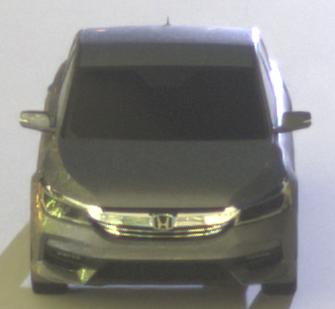
Make: Honda
Model: Accord Hybrid
Detailed model: 9. Generation
Model produced from: 2015
Model produced until: 2019
Doors: 4
Color: gray
Road condition: dry road
Daytime: night
Contrast: high contrast